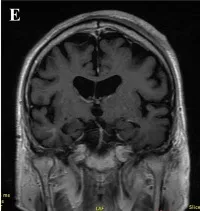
Posterior view of the scull during contrast MRI after 10 months treatment with anlotinib.
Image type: radiology (mri)